Question: I have a set of (X,Y) tuples. I need to display a very basic, simple looking X-Y axis graph in my html page.
I am focusing on here, because I found some resource for the same on net, some library, but it seemed very highly functional, having superb look-feel, not so easy to implement type of stuff.
Here's a simple expected type :

How can I do it using 'HTML/Javascript/CSS'?
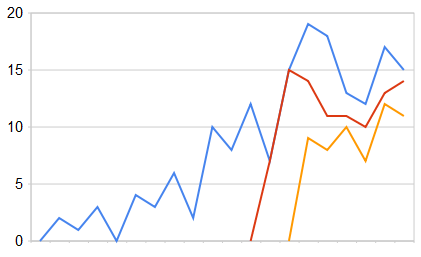
Answer: 1. See formal definition of tuple.
2. By using a canvas and some javascript. There's plenty of libraries around for doing this already, but the canvas is easy to use and you should have no trouble drawing the lines in the colours and locations you need.
Do use a library if you want the best looking/functioning output. Do learn how to do it yourself if you have other more highly valued aims.